Interaction volume radius: 5 \u00c5
Interaction volume height: 15 \u00c5
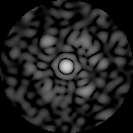
Disorder parameter: 0.6735